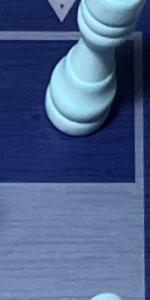
Label: Empty